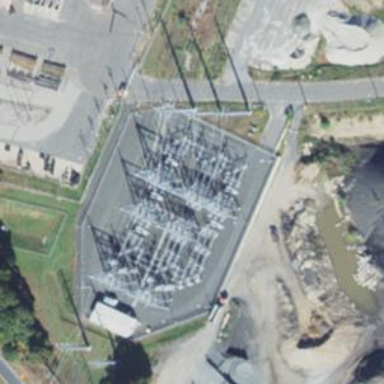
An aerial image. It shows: Switch used for power control.